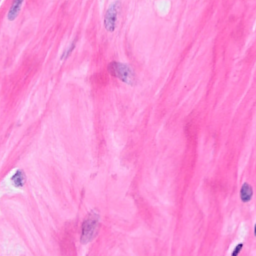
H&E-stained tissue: Breast